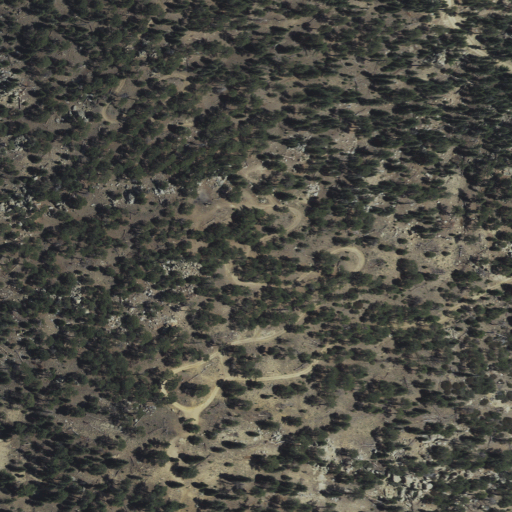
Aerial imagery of mountain in California named Santa Rosa Mountain containing evergreen forest, shrub, high intensity development, open development, medium intensity development, and low intensity development